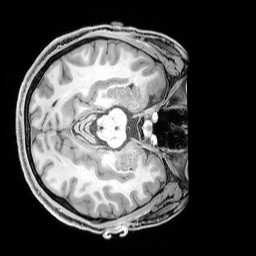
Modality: T1w
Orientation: axial
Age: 28
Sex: male
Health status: healthy
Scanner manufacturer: siemens
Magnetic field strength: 3 T
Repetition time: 1.65 s
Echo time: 0.00182 s